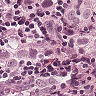
Metastatic tissue present: yes